Question: I have a very simple chart, no interesting code behind the scenes, but every time, the chart is loaded differently, alternating between two ways of placing the labels like this:

All the labels seem to be pushed up into different locations. I am using:
- - -
and the code behind this is:
'''
var options =
{
series: {
pie: {
show: true,
label: {
show: true,
formatter: function (label, series)
{
return '<div style="font-size:8pt;text-align:center;padding:2px;color:white;background-color:#000">' + label + '<br/>' + Math.round(series.data[0][1]) + '%</div>';
}
}
}
},
legend: {
show: false
}
};
$.plot($('#chart'), data, options);
'''
Html of the paceholder div:
'''
<div id="#chart" style="margin: 40px 20px 20px 0px; padding: 0px;
position: relative; width:400px; height: 300px;"></div>
'''
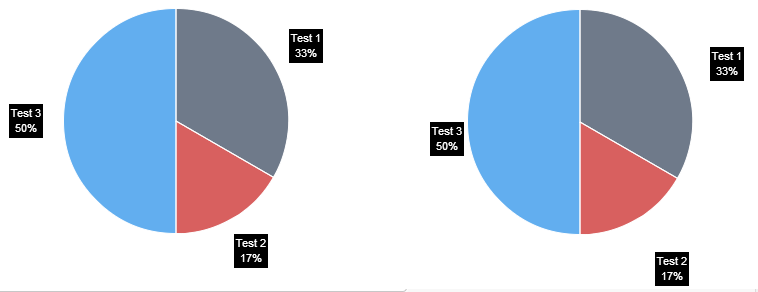
Answer: Apparently this got fixed with a newer combination of plugins (just as my other question <URL>:
'''
v0.7 to v0.8 of jquery.flot.js
'''
and
'''
v1.0 to v1.1 of jquery.flot.pie.js
'''